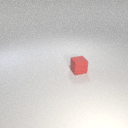
small red rubber cube